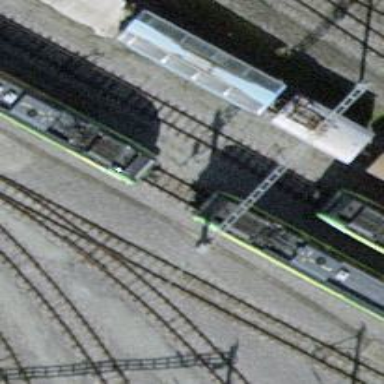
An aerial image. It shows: Narrow-gauge railway with one track passing through service yard. The railway is electrified with contact line.